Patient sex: M
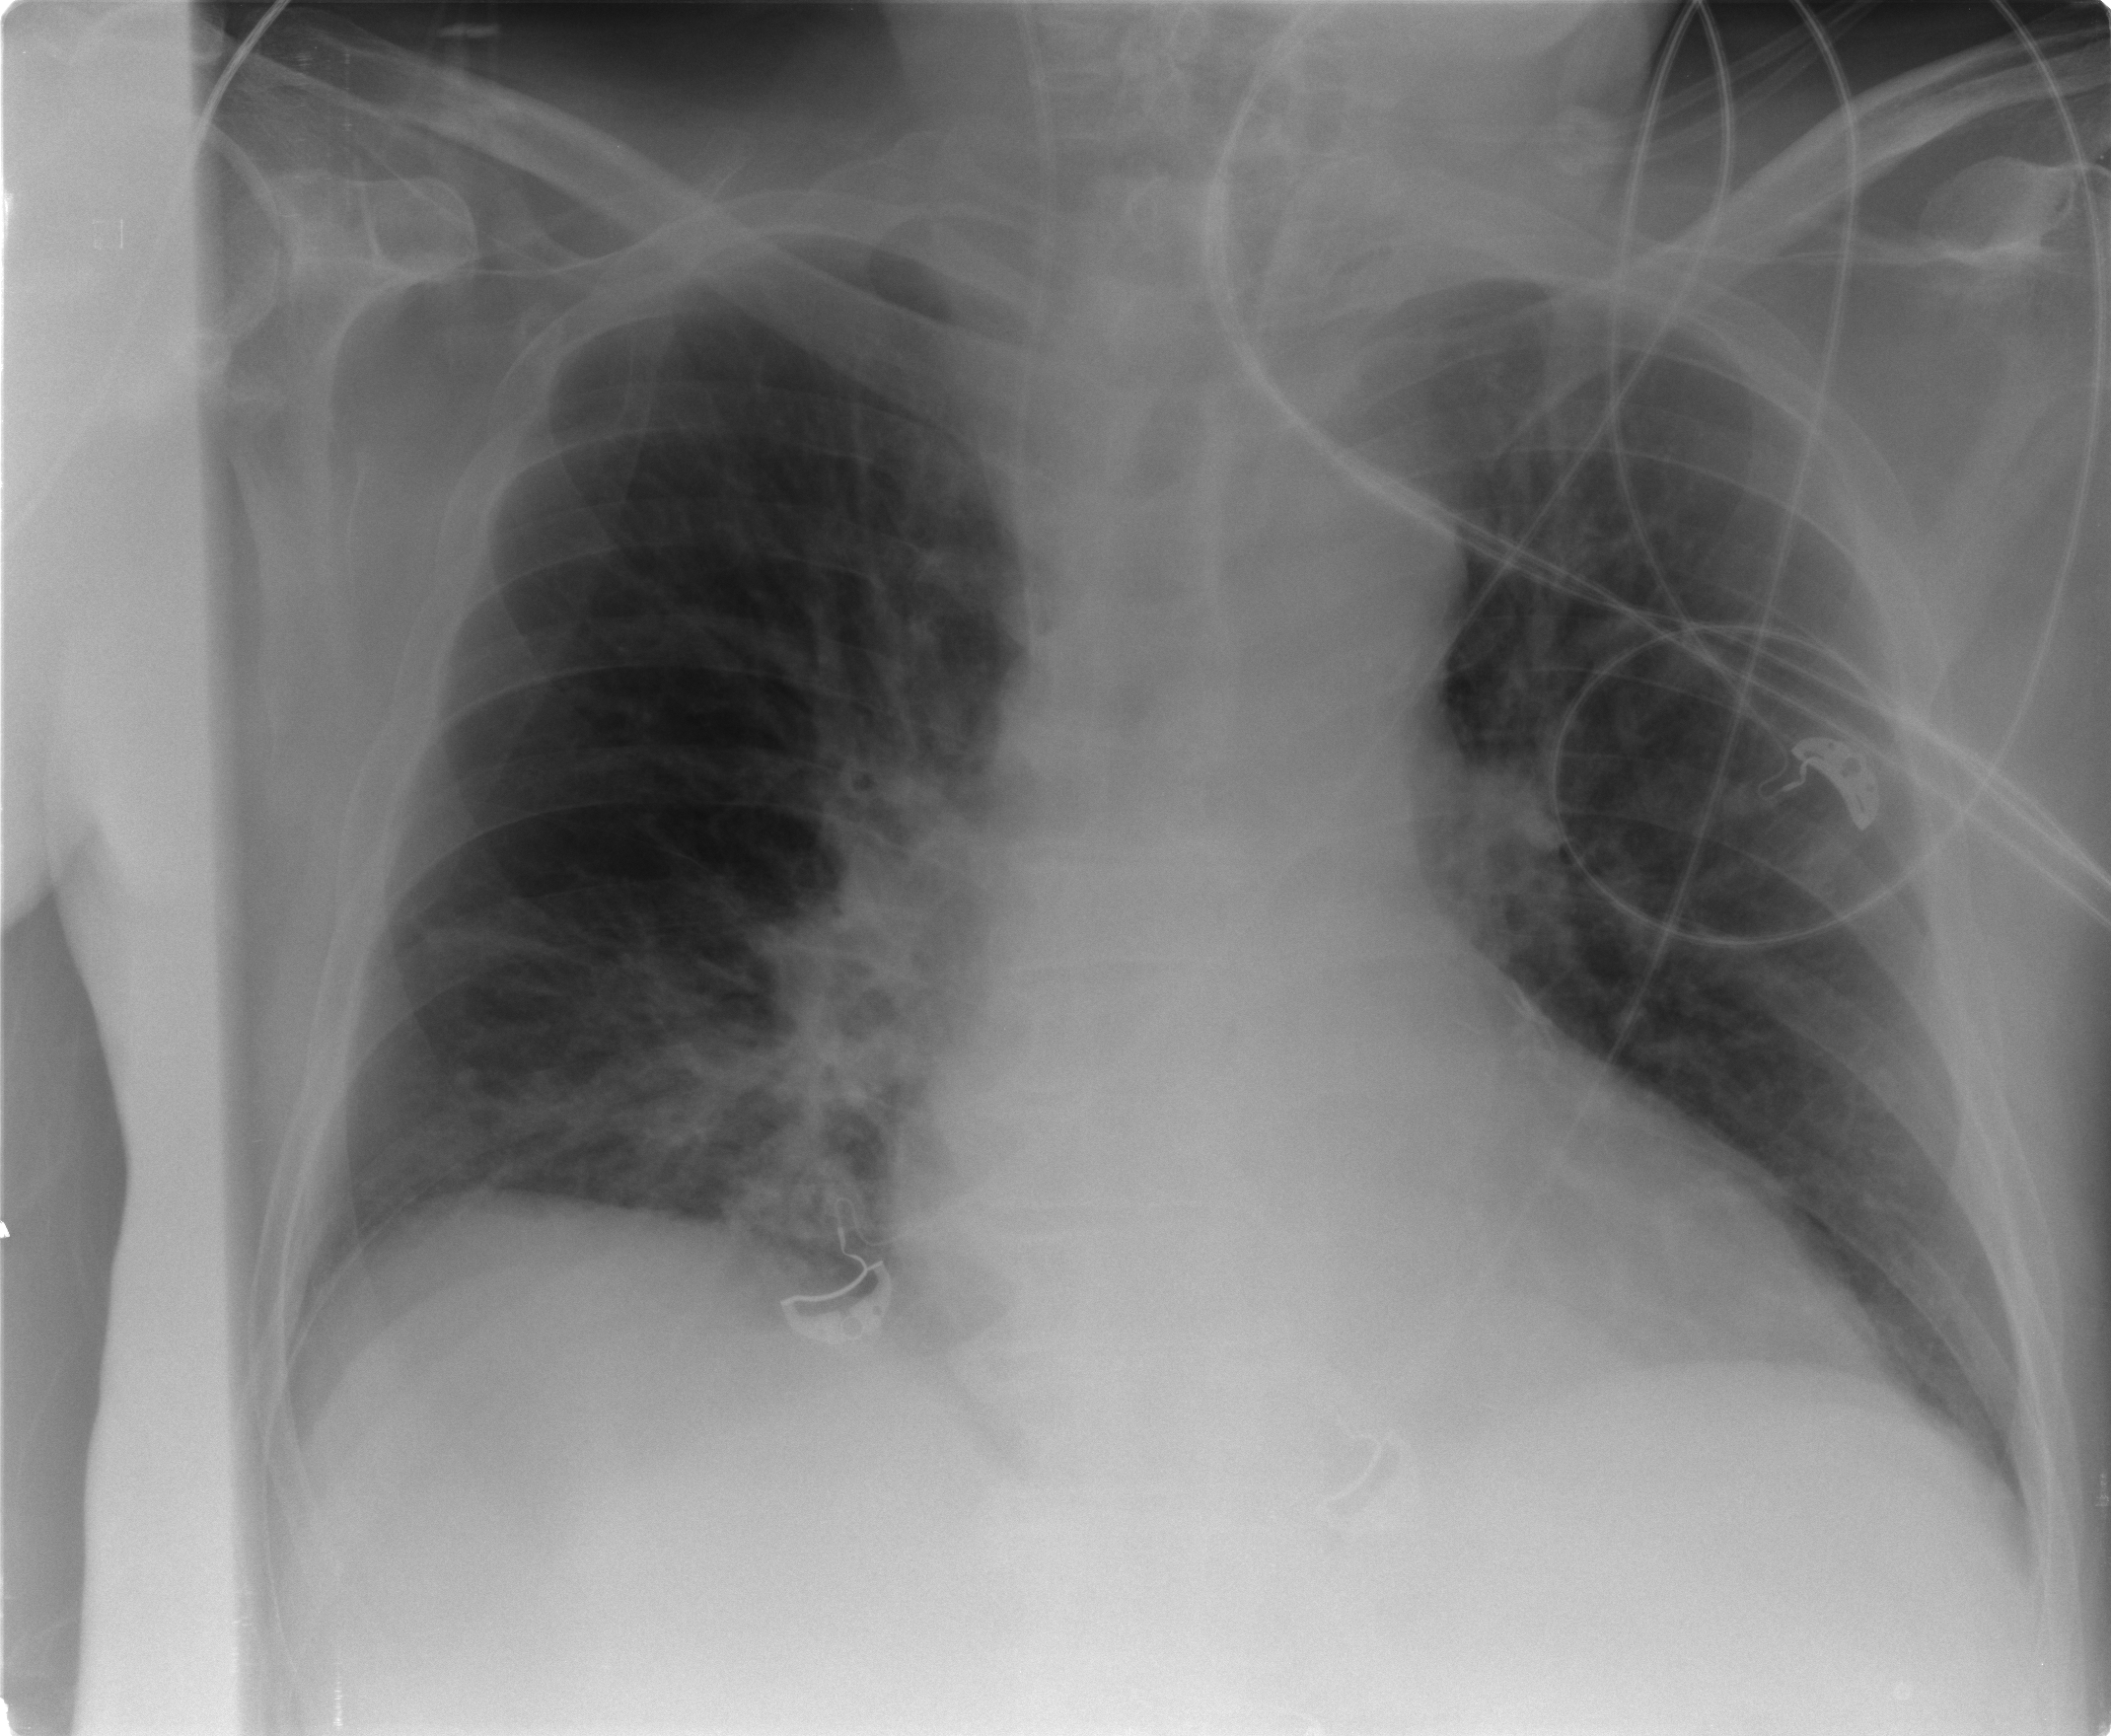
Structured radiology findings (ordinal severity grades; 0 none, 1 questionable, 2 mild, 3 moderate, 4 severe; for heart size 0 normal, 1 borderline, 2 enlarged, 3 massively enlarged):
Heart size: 2
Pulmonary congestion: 0
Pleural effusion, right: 0
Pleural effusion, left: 0
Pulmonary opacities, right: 0
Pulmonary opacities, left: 0
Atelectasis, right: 2
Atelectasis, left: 0